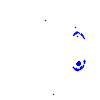
Particle: electron